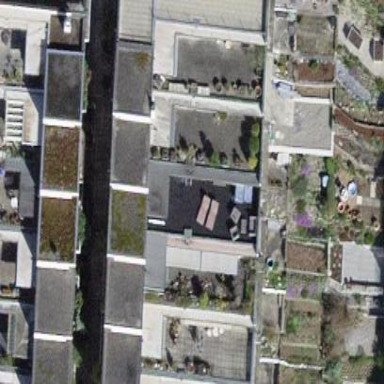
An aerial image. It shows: Building with flat roof.